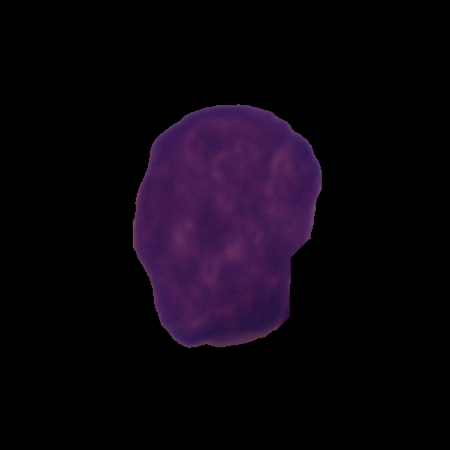
Label: cancer